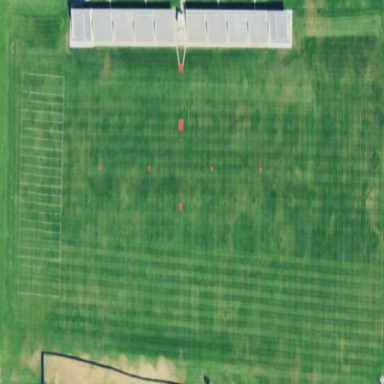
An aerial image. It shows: Football field on unpaved natural grass track.